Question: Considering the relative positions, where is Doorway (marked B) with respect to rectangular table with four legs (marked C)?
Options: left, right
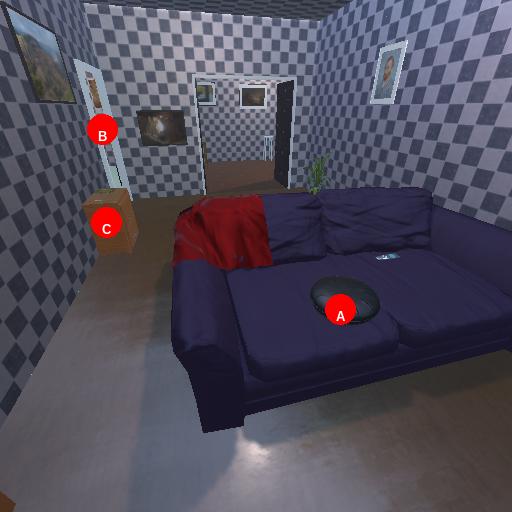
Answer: left